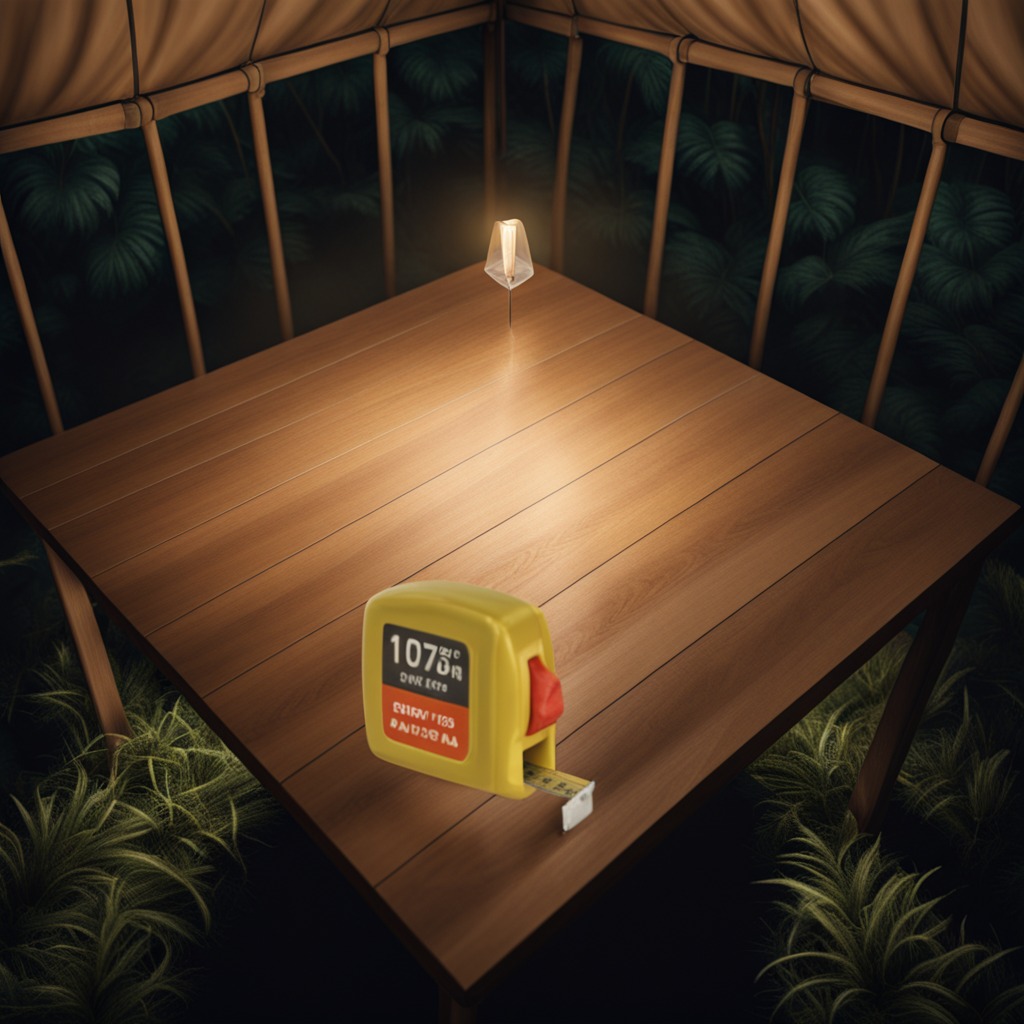
A measuring tape lies on a wooden table inside a jungle field workshop tent at night.